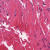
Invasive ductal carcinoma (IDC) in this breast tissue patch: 0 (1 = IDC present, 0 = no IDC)